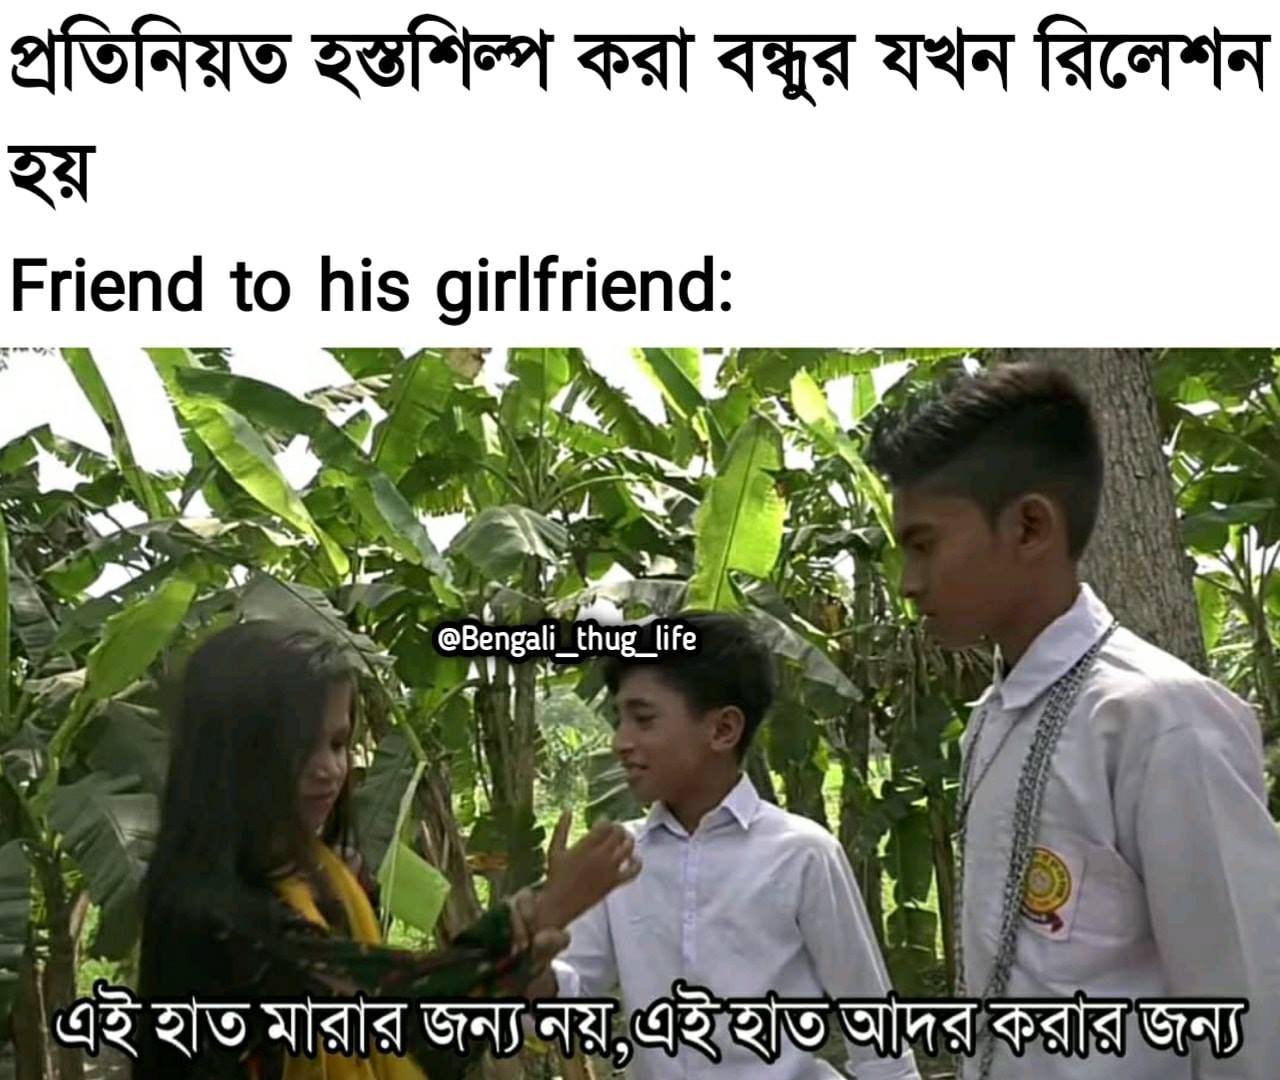
Caption: প্রতিনিয়ত হস্তশিল্প করা বন্ধুর যখন রিলেশন হয়  Friend to his girlfriend :      এই হাত মারার জন্য নয়, এই হাত আদর করার জন্য
Label: non-hate